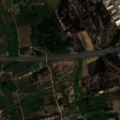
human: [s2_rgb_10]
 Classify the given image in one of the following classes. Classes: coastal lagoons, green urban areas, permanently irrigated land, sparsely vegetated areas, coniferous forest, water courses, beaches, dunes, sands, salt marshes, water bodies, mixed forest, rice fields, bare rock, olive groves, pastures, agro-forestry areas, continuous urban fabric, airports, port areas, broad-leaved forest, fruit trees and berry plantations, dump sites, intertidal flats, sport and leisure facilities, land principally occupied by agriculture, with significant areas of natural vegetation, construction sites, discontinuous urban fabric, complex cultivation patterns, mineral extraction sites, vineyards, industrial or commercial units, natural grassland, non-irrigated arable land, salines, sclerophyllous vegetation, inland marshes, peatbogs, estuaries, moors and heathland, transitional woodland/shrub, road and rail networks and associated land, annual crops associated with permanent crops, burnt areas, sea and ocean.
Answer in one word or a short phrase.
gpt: complex cultivation patterns, transitional woodland/shrub